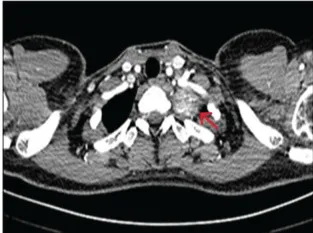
Imaging before surgery. (A) CT scan of the chest showing a 33 mm mass with clear boundaries located beside the mediastinum of the upper lobe of the left lung. Calcified nodules within the mass are slightly enhanced.
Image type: radiology (ct)